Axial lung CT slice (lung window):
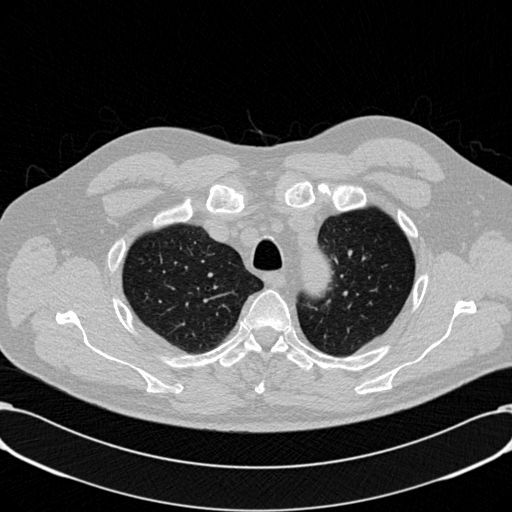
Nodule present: no